Question: The button on click should generate radio buttons, one at a time, but I have an issue with the text node that should stick with the radio buttons. Here's part of the code:
'''
var array = [];
items = document.getElementById("items").value.split(",");
for (var i = 0; i < items.length; i++) {
array.push(items[i]);
}
type = document.getElementById("type");
container = document.getElementById("container");
if (type.value == "radio") {
radio = document.createElement("input");
radio.setAttribute("type", "radio");
for (var i = 0; i < array.length; i++) {
text = document.createTextNode(array[0]);
container.appendChild(text);
container.appendChild(radio);
array.splice(0,1);
}
}
'''

So this is the result, but I want the first radio button to have a value of '1', the second '2' etc.
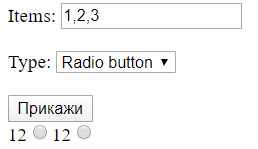
Answer: irst you don't need 'array' the 'items' array already contains the elements you want from text input
lso no need to slice/splice any array
our problem was that you have to create another unique radio element for every element so what you did is appending same radio element many times which result in adding the radio button once
so you have to put 'radio = document.createElement("input"); radio.setAttribute("type", "radio");' inside the for loop . . . .
'''
function Z() {
items = document.getElementById('items').value.split(",");
type = document.getElementById("type");
container = document.getElementById("container");
container.innerHTML = "";
if (type.value == "radio") {
for (var i = 0; i < items.length; i++) {
text = document.createTextNode(items[i]);
radio = document.createElement("input");
radio.setAttribute("type", "radio");
container.appendChild(text);
container.appendChild(radio);
}
}
}
'''
'''
<input onkeyup="Z()" id="items"> type:
<select id="type">
<option value="radio">Radio</option>
<option value="checkbox">Text</option>
</select>
<div id='container'></div>
'''